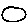
Label: moon